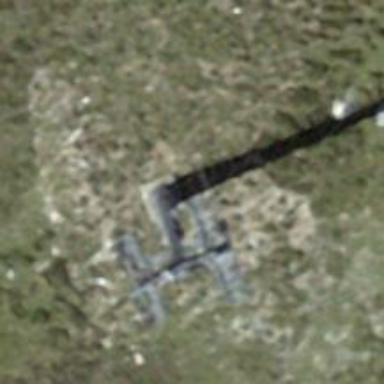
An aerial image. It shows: Pylon for aerialway.